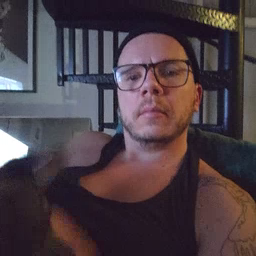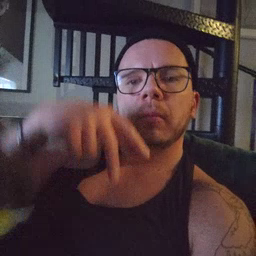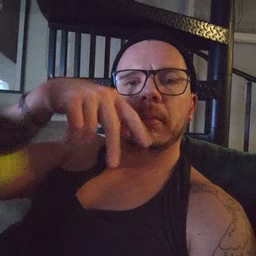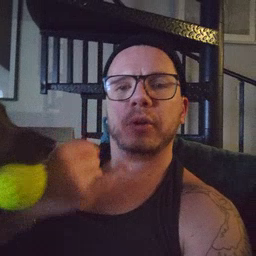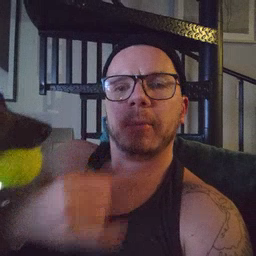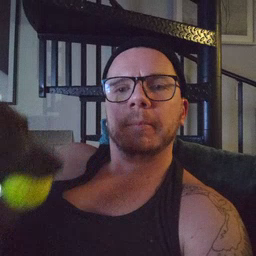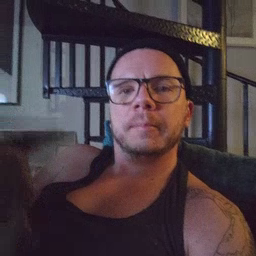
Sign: pajamas